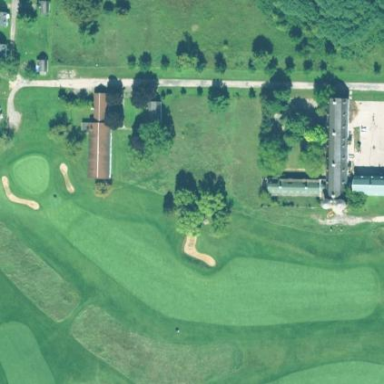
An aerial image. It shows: Golf fairway surrounded by grass.